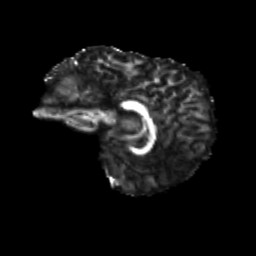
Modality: FA
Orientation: sagittal
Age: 10
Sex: male
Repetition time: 9.512 s
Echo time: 0.089 s